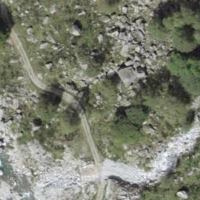
EUNIS habitat code: 23
Species observed at this site:
Emberiza cia
Phoenicurus phoenicurus
Cinclus cinclus